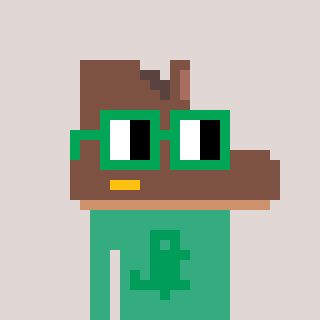
a pixel art character with square green glasses, a boot-shaped head and a teal-colored body on a warm background